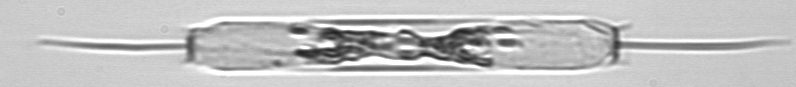
Label: Ditylum_brightwellii